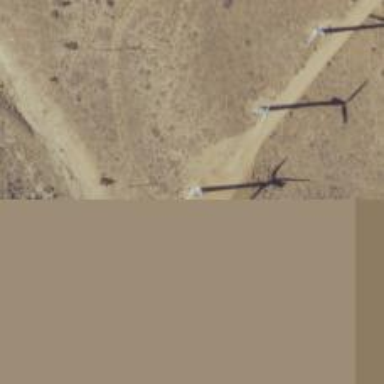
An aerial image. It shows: Wind power generator employing wind turbines.